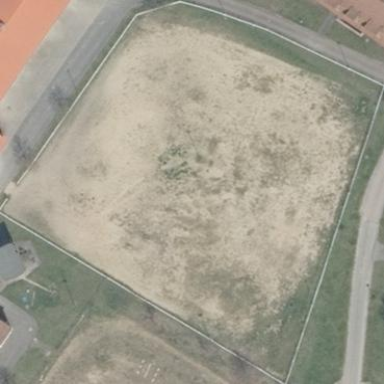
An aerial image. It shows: Equestrian pitch used for leisure and sports activities.